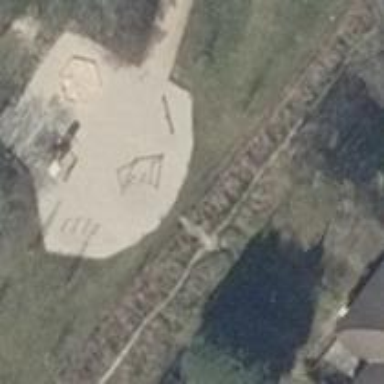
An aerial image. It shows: Playground featuring swings.